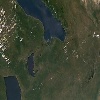
Label: land